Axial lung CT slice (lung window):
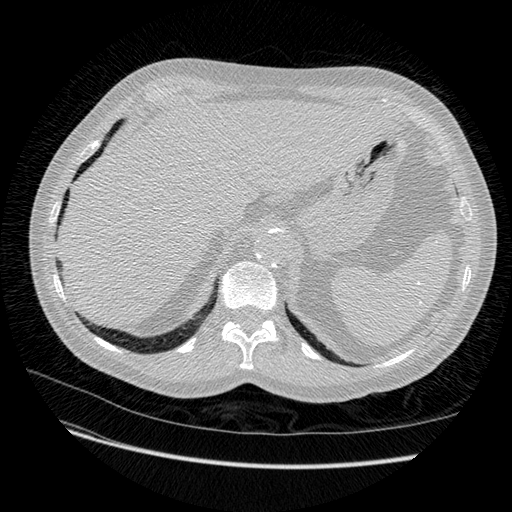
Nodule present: no